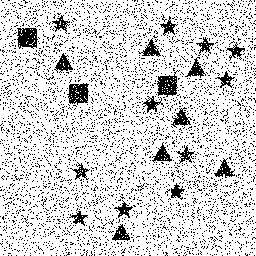
Squares: 3
Triangles: 7
Stars: 11
Total shapes: 21